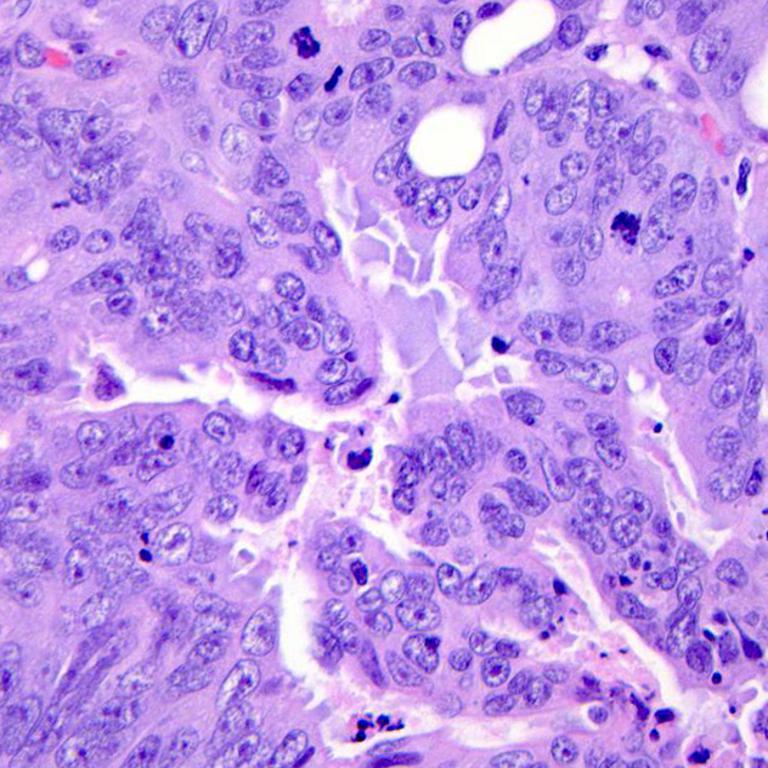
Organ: colon
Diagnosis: adenocarcinomas